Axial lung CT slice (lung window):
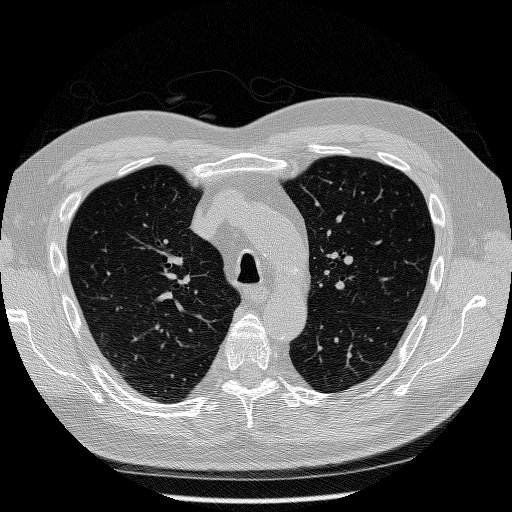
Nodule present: no